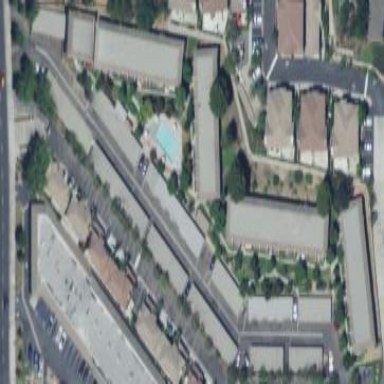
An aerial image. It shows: Condominium within residential area.